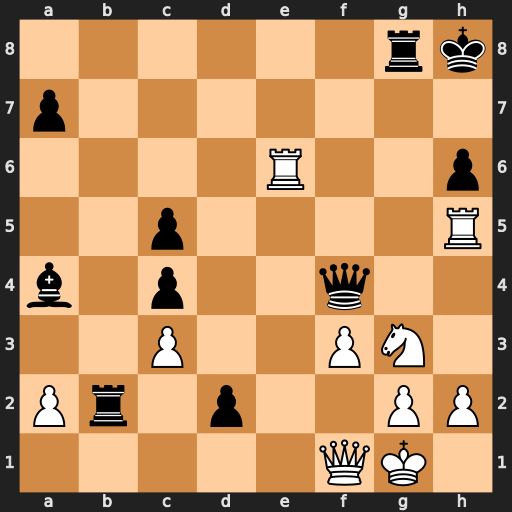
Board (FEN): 6rk/p7/4R2p/2p4R/b1p2q2/2P2PN1/Pr1p2PP/5QK1
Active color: w
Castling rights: -
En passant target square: -
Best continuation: Rhxh6+ Qxh6 Rxh6+